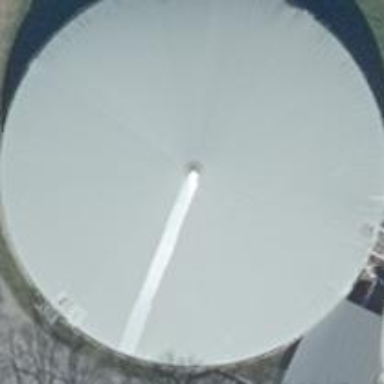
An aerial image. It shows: Storage tank that is man-made.